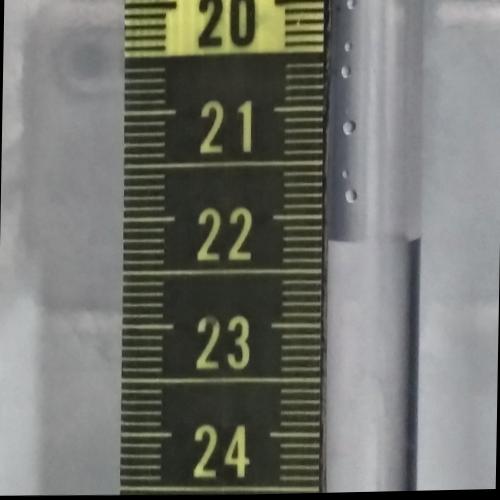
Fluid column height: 22.2 cm